Field crop: maize
Growth stage: 1
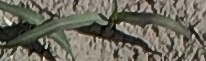
Species: sorghum